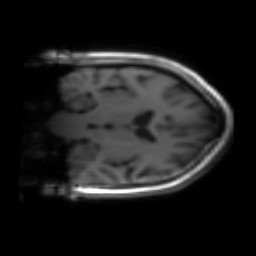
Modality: inplaneT1
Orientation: coronal
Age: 21
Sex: female
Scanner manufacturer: siemens
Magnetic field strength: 3 T
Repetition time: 1.2 s
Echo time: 0.00251 s